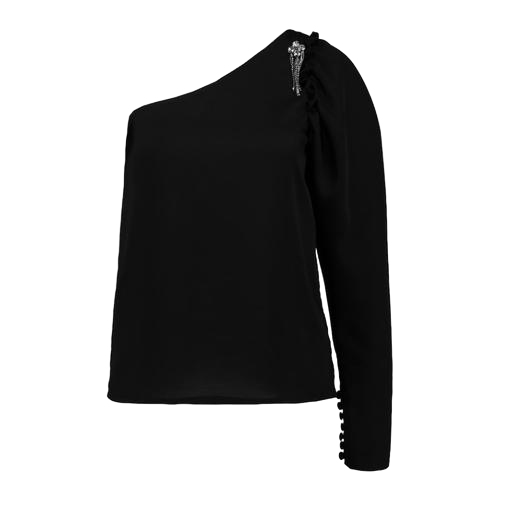
black one-shoulder blouse, black one-shoulder top, black single shoulder top, white background